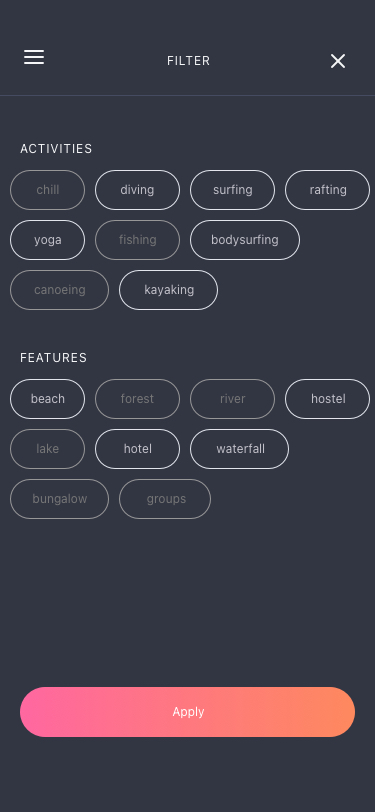
Text in this UI design:
groups
bungalow
waterfall
hotel
lake
hostel
river
forest
beach
FEATURES
kayaking
canoeing
bodysurfing
fishing
yoga
rafting
surfing
diving
chill
ACTIVITIES
FILTER